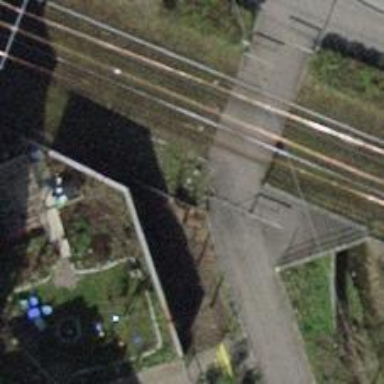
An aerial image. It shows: Railway crossing.